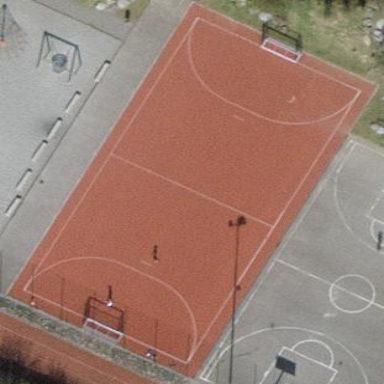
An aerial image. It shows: Handball pitch with tartan surface for leisure land activities.